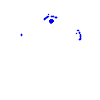
Particle: electron